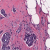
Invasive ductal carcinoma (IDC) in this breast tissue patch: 1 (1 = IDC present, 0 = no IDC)